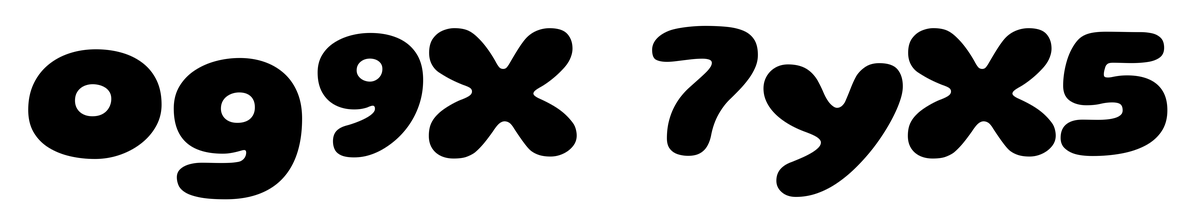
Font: Gluten_ExtraBold